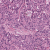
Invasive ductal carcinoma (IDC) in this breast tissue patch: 1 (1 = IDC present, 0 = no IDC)